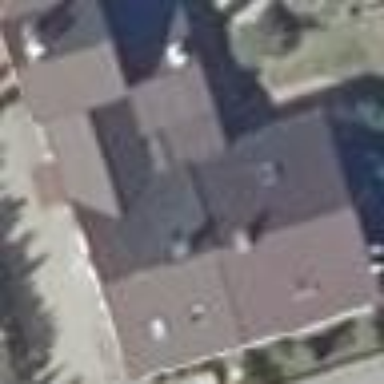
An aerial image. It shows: Residential building with gabled roof.